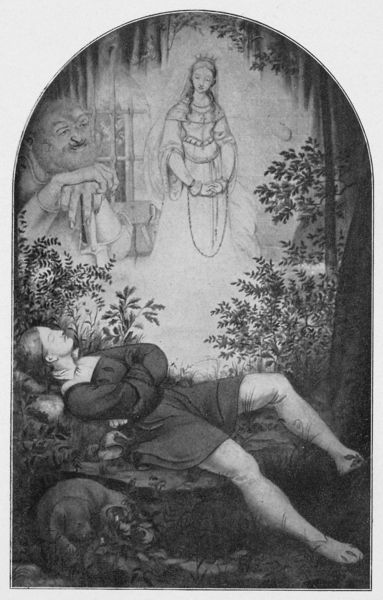
Titel: Der Traum des Ritters
Künstler: Moritz Schwind
Institution: Hamburg, Privatbesitz
Schlagwörter: baum, hand, mann, schlaf, weiß, bäume, mädchen, blumen, fenster, finger, frau, ohr, schwarz, hund, tier, alt, bild, hände, gitter, haare, krone, prinzessin, renaissance, wald, schlafen, bogen, man, gehstock, kette, rast, romantik, foto, greis, knabe, lichtung, traum, ritter, jüngling, wanderer, vision, erscheinung, königin, bumen, maria, madonna, rosenkranz, geliebte, wanderung, heirat, gnom, traumbild, riese, schläfer, schnorr von carolsfeld, schla, gefangenschaft, e, yung